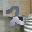
Label: 2